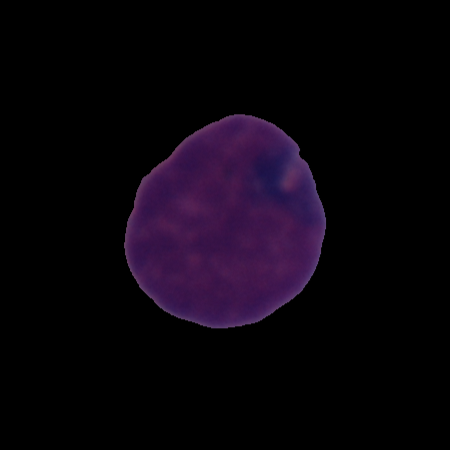
Label: cancer